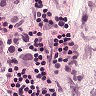
Metastatic tissue present: yes